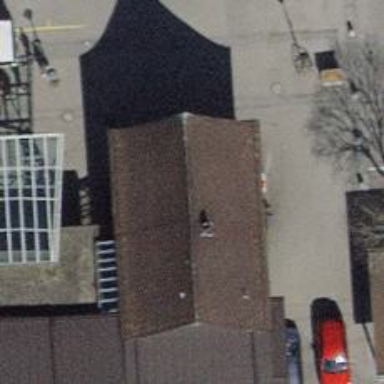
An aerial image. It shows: Kiosk.